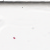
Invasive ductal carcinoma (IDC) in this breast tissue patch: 0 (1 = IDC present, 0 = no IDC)